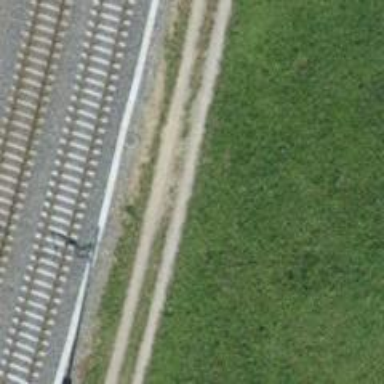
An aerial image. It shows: Track with grade 4 tracktype.